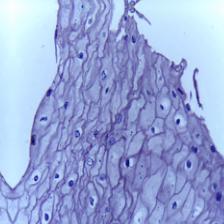
Diagnosis: Normal